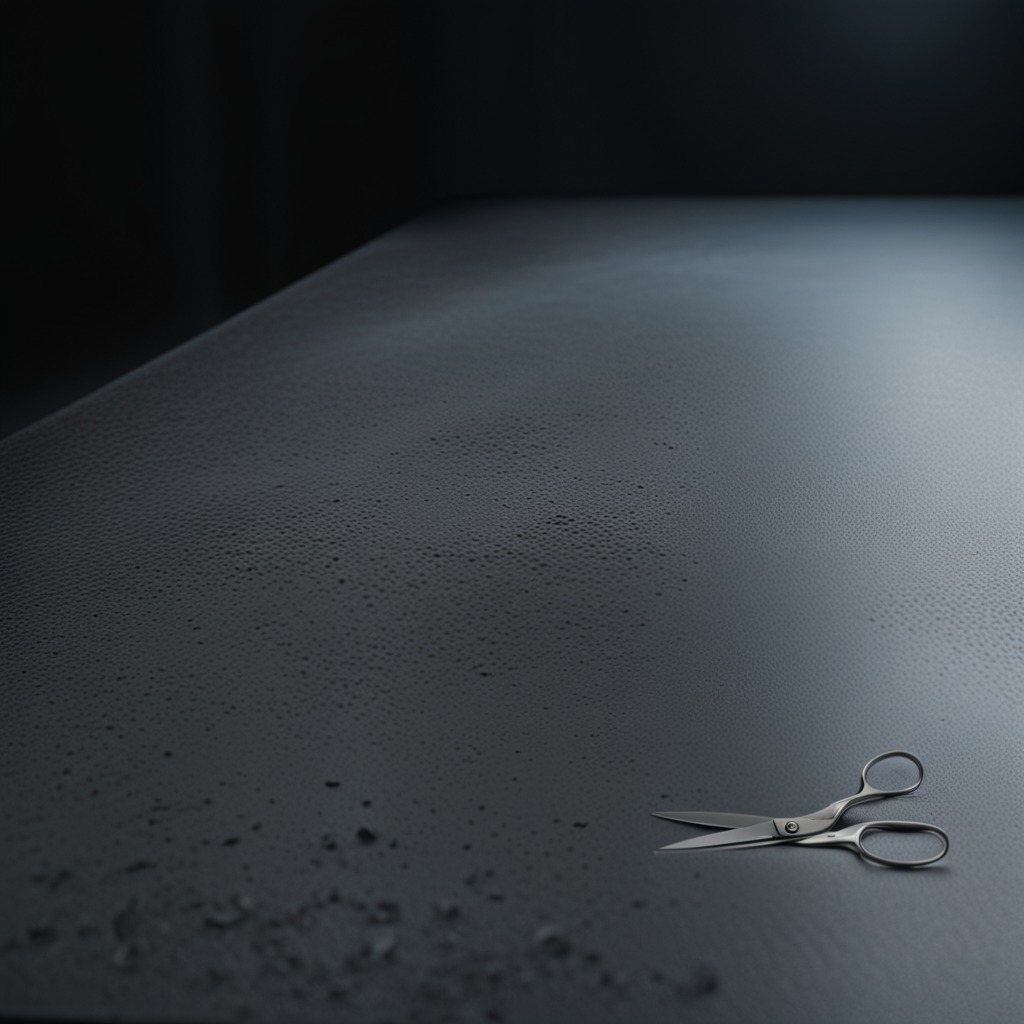
A scissor is lying on a clean granite table inside a workshop at night.